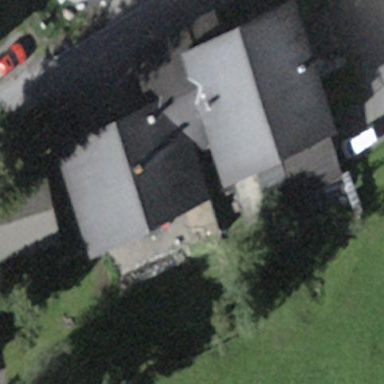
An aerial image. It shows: Building with tiled roof.